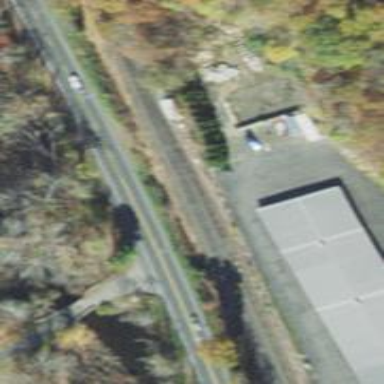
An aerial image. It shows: Railway siding with rails.